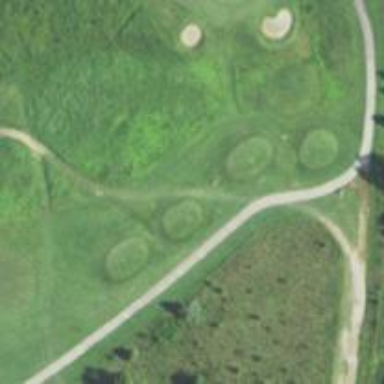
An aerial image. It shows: Rough area in golf course.